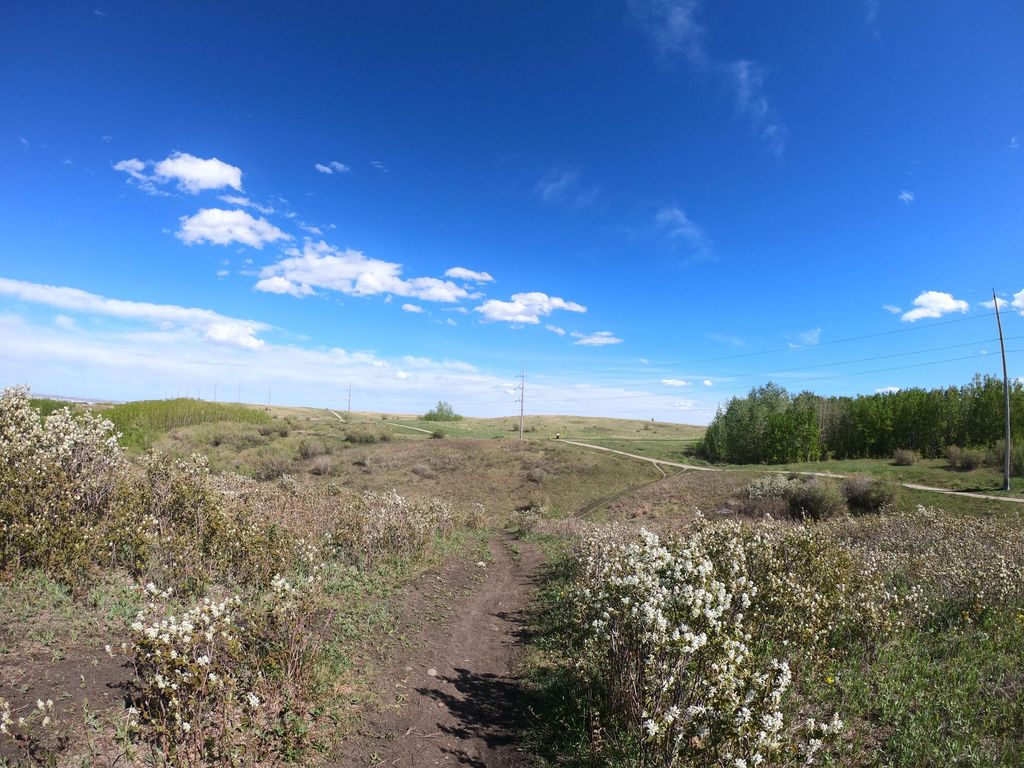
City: calgary